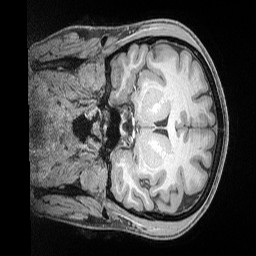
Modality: T1w
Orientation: coronal
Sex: male
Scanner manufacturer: siemens
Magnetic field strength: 3 T
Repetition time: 2.53 s
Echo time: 0.00169 s